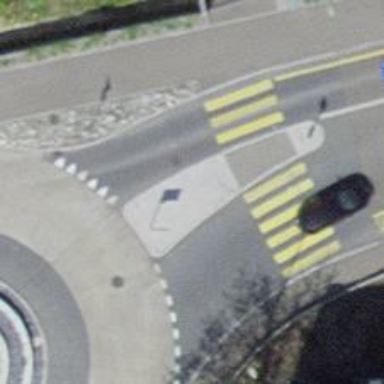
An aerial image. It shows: Traffic calming island.